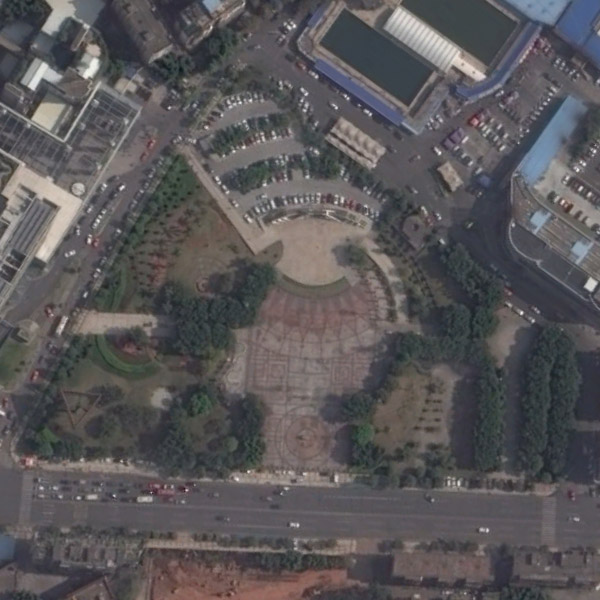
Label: Square